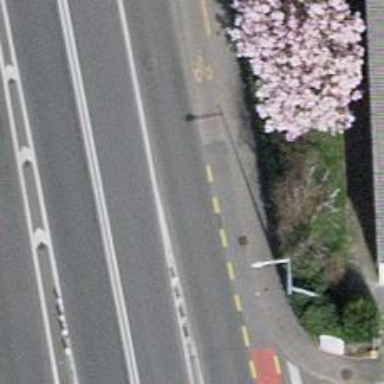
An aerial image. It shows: Primary link road with asphalt surface.